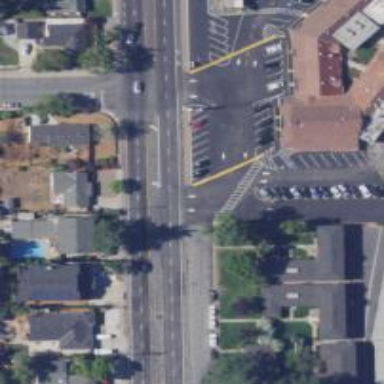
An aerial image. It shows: Marked road crossing.